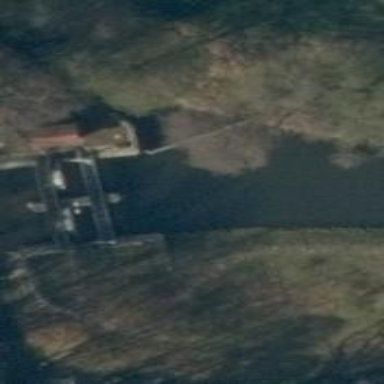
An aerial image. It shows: Weir along the waterway.